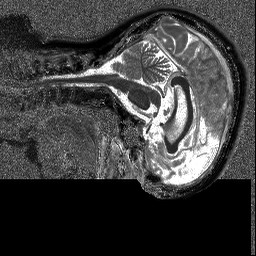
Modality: T1map
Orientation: sagittal
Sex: female